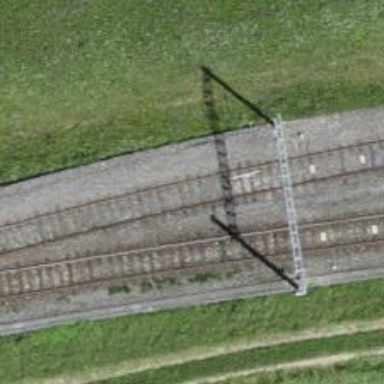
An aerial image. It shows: Electrified rail siding with contact line.